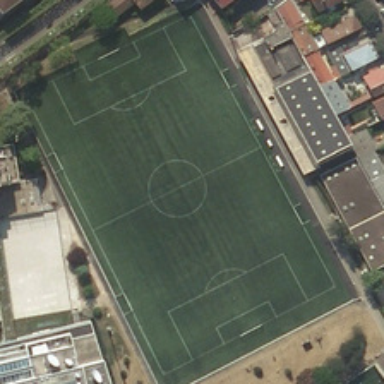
The footballground is next to houses .